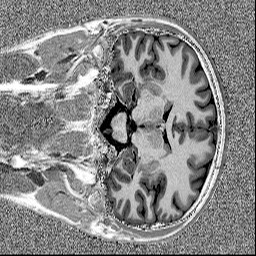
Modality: MP2RAGE
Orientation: coronal
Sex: male